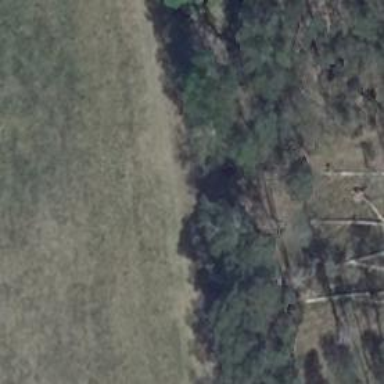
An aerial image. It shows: Hunting stand.